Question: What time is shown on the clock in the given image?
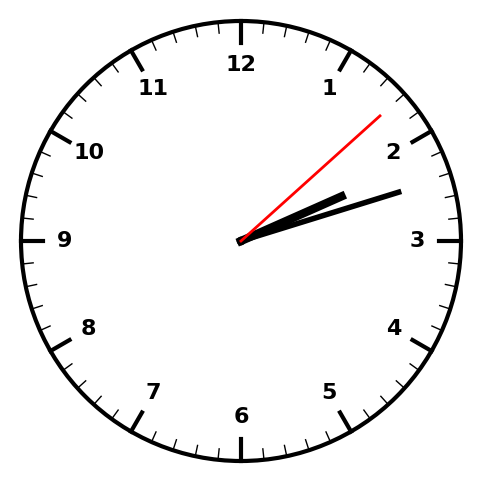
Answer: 02:12:08